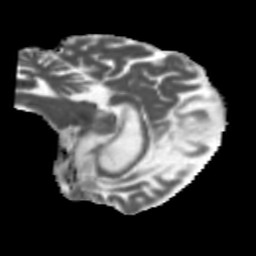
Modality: MD
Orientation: sagittal
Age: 66
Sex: female
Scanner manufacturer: siemens
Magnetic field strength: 3 T
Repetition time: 5.47 s
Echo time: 0.0854 s